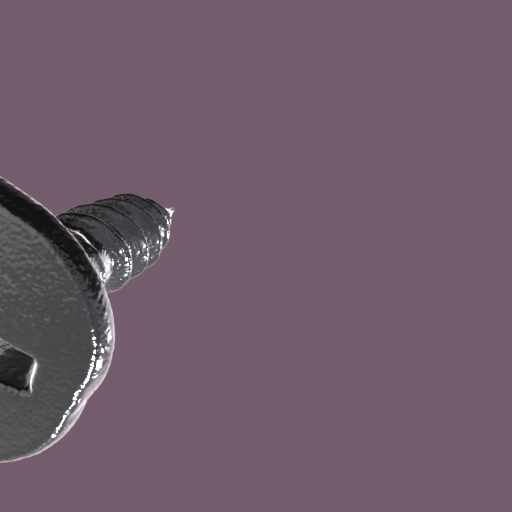
Label: screw